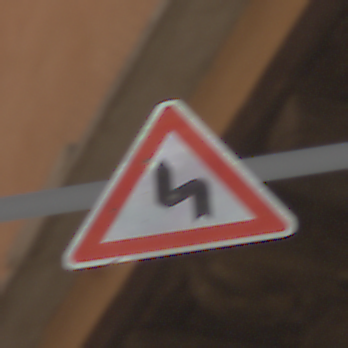
Verkehrszeichen: DoppelkurveZunaechstLinks
Umgebung: Outdoor, Urban
Tageszeit: Midday
Wetter: Clear
Licht: Natural
Jahreszeit: NotSpecified
Kontrast: HighContrast